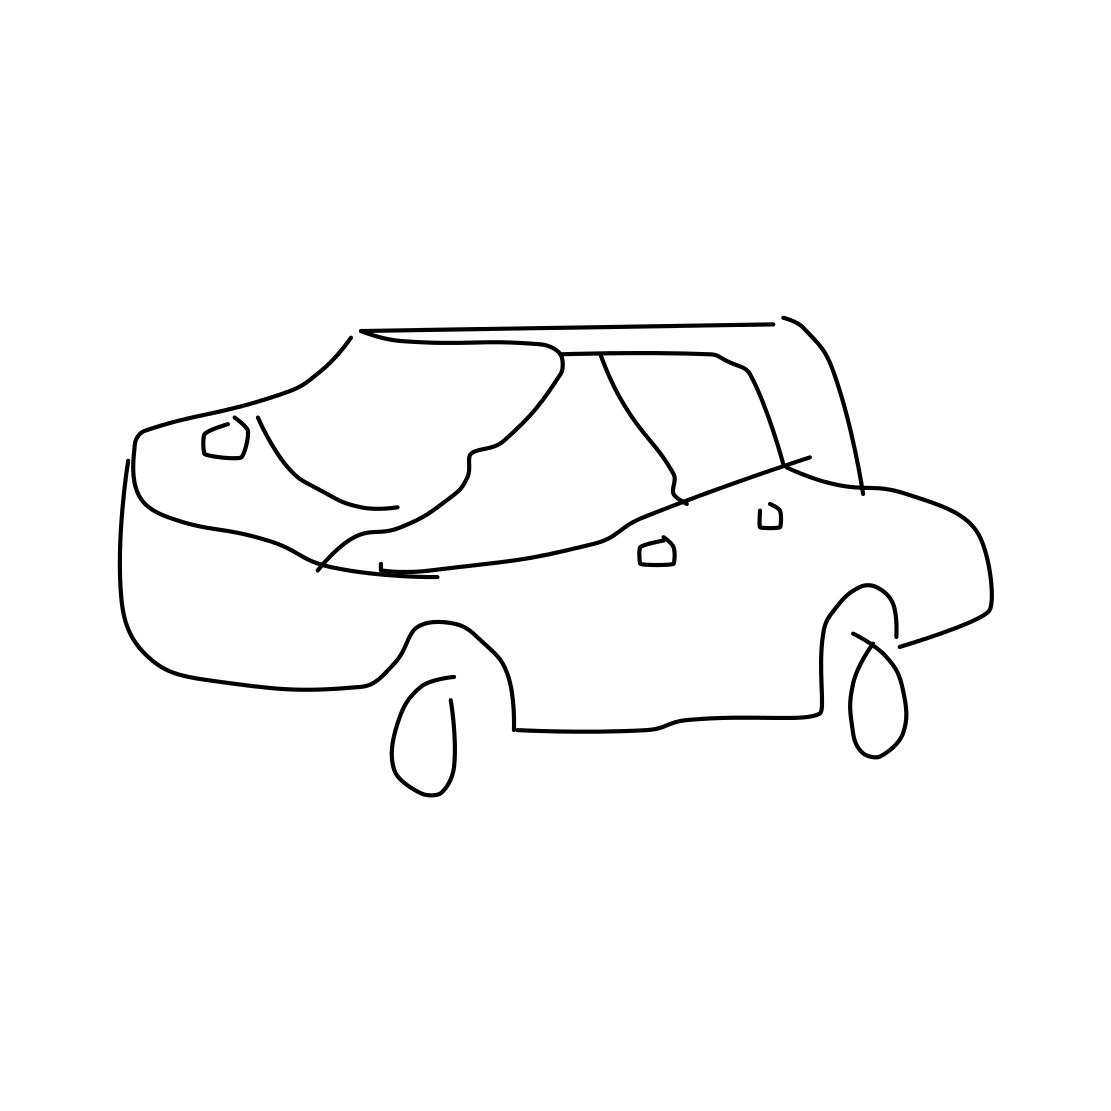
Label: car (sedan)